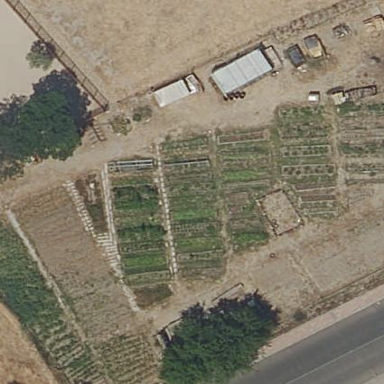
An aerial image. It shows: Area designated for allotments.